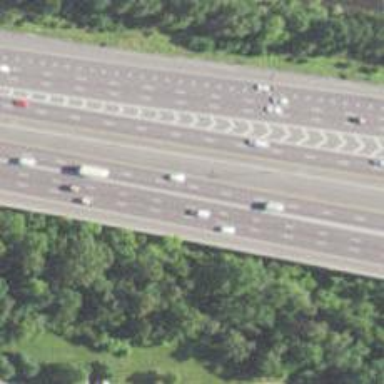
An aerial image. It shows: Motorway junction.